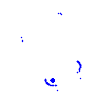
Particle: kaon